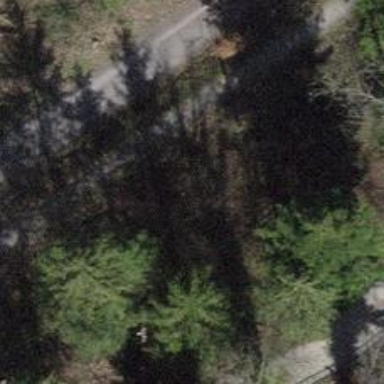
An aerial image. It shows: Unpaved footway.